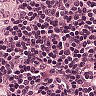
Metastatic tissue present: no